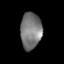
Tissue: skin
Cell type: Epithelial cells
Senescence score: 0.2501
Nuclear area (px): 755
Mean DAPI intensity: 121.103